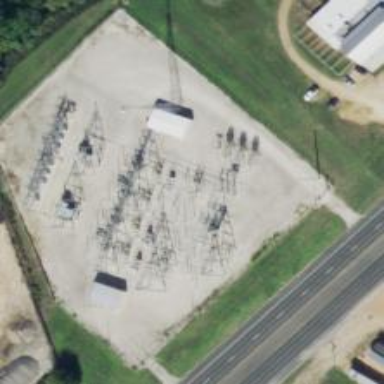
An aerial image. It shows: Switch for power supply.